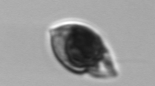
Label: Amphidinium